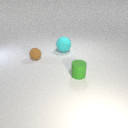
large cyan rubber sphere behind small brown rubber sphere